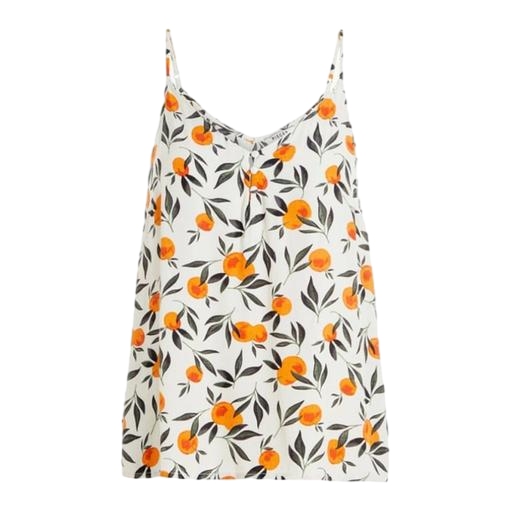
white printed tank top, patterned tank top, pink citrus bloom print camisole, white background